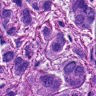
Metastatic tissue present: yes